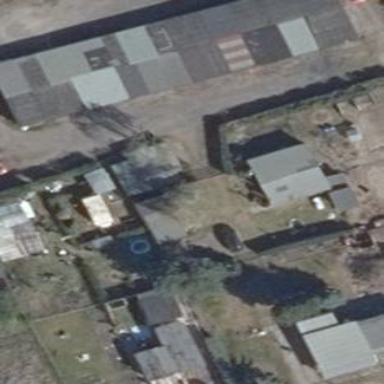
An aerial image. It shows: Group of garages.